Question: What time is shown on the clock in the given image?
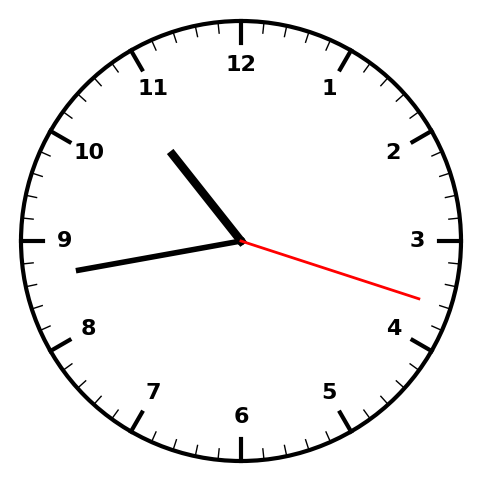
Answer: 10:43:18